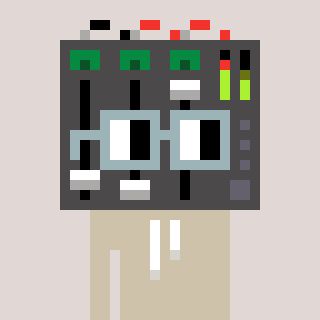
a pixel art character with square dark gray glasses, a mixer-shaped head and a bege-colored body on a warm background